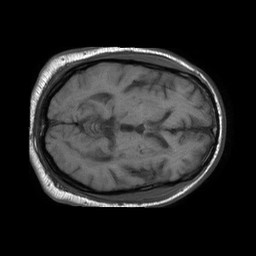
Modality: T1w
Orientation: axial
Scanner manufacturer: philips
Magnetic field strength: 1.5 T
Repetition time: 0.7053 s
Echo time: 0.015 s